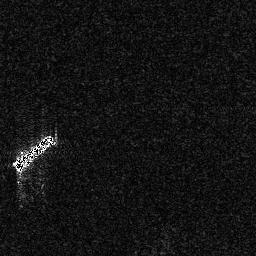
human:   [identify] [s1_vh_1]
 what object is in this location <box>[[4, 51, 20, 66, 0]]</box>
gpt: <ref>1 medium ship at the left</ref>